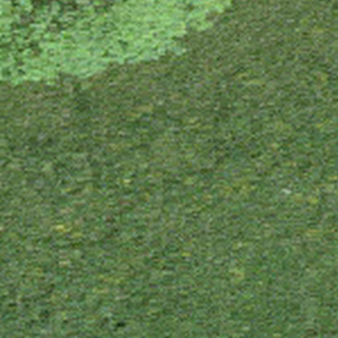
Label: other